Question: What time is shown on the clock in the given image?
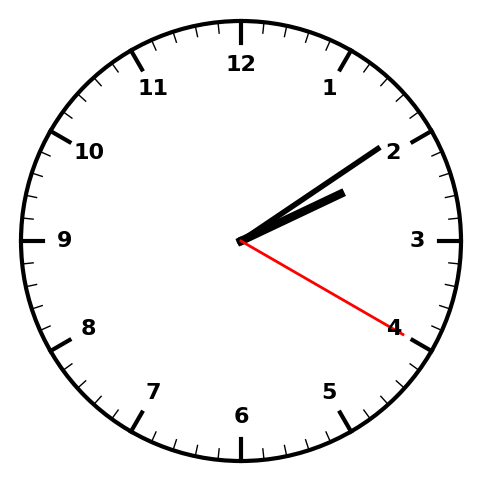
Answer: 02:09:20